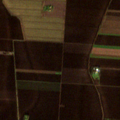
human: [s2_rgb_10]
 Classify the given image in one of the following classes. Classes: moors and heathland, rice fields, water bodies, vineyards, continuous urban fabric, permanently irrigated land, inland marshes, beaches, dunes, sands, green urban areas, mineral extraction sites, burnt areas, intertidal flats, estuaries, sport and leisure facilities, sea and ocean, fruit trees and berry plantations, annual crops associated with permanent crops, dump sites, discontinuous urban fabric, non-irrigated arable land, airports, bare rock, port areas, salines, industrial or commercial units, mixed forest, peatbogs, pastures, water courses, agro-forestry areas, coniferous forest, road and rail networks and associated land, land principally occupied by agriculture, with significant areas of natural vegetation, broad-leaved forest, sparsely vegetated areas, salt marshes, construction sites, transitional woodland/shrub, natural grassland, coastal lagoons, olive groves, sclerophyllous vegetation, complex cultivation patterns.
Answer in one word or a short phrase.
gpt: non-irrigated arable land